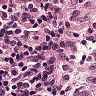
Metastatic tissue present: no